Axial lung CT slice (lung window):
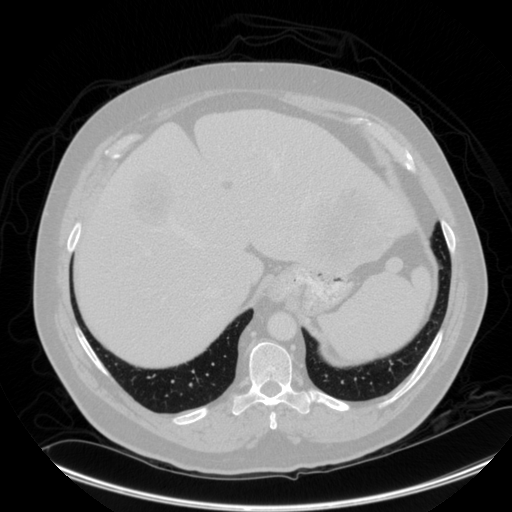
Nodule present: no